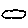
Label: cloud